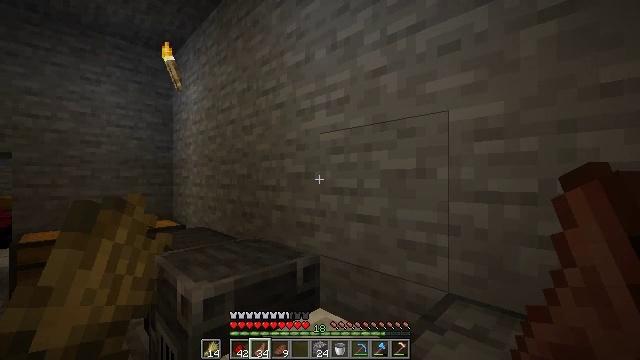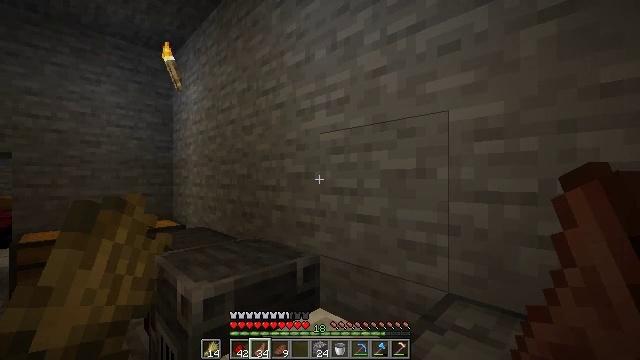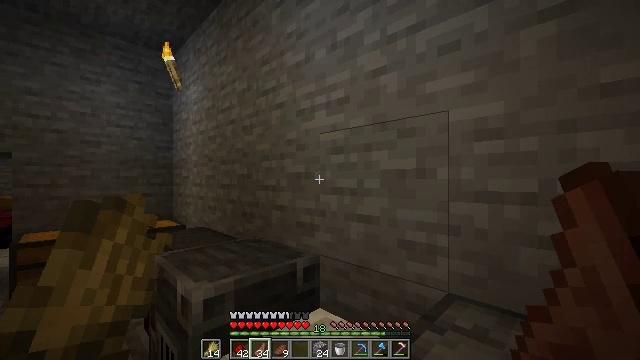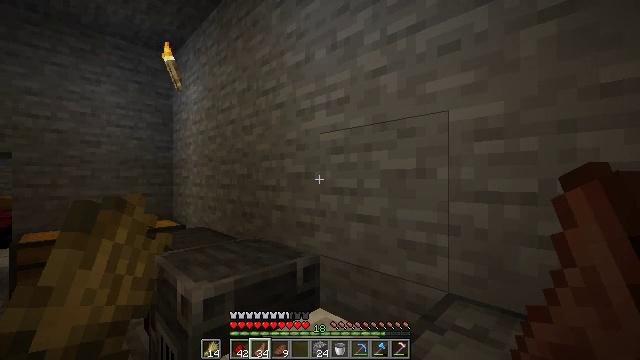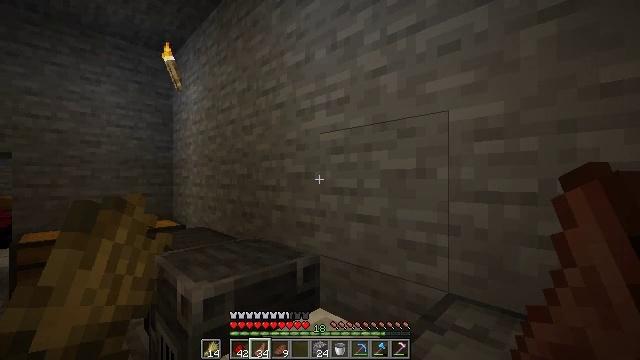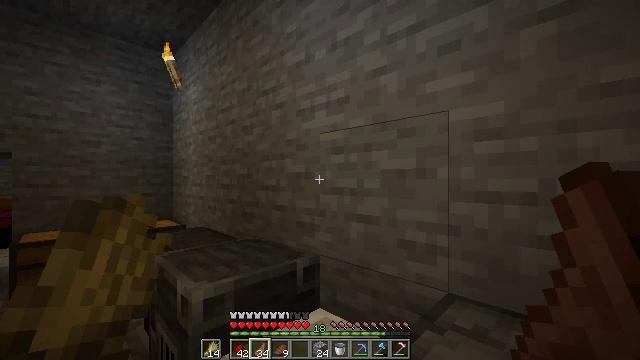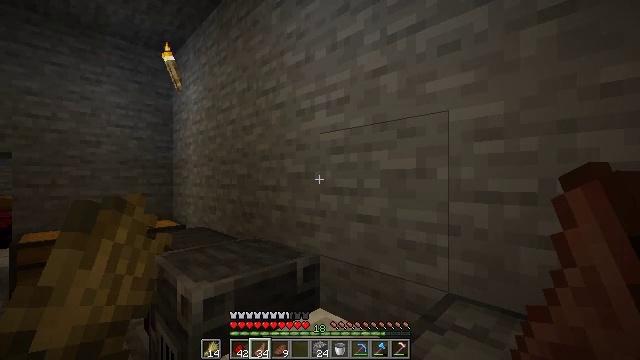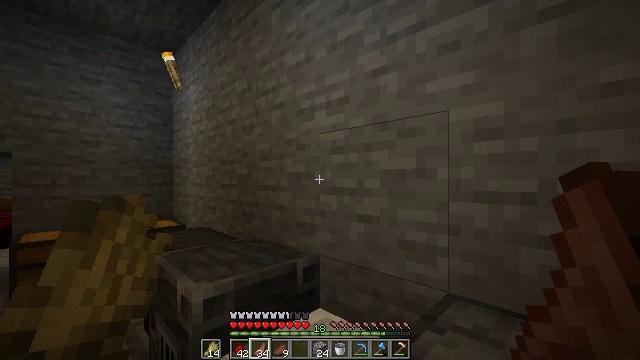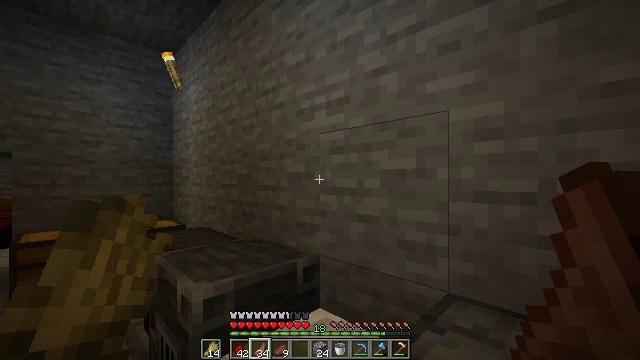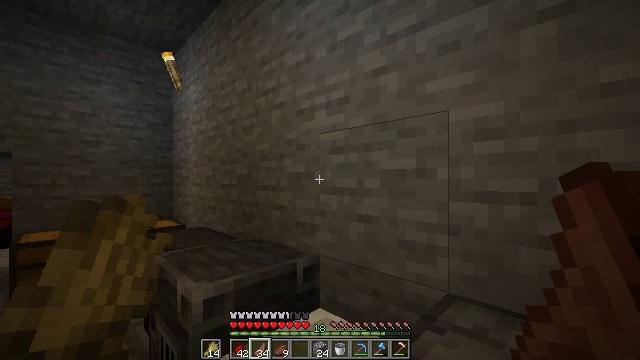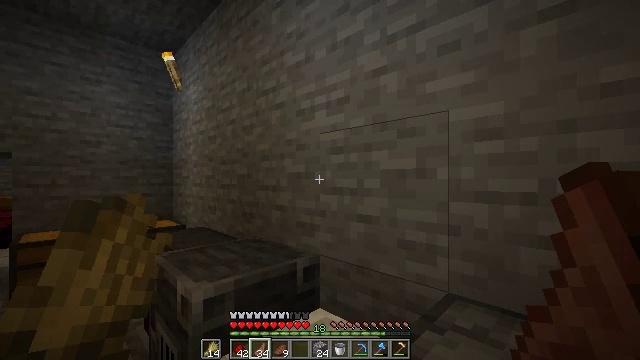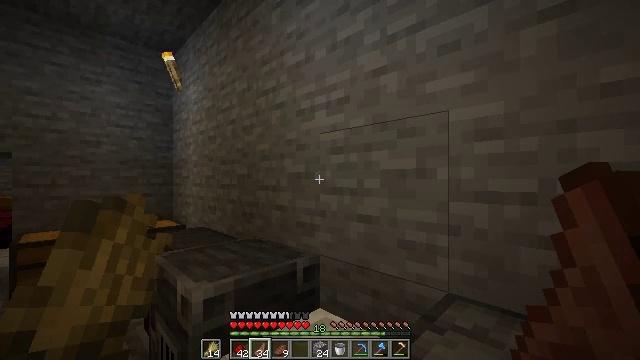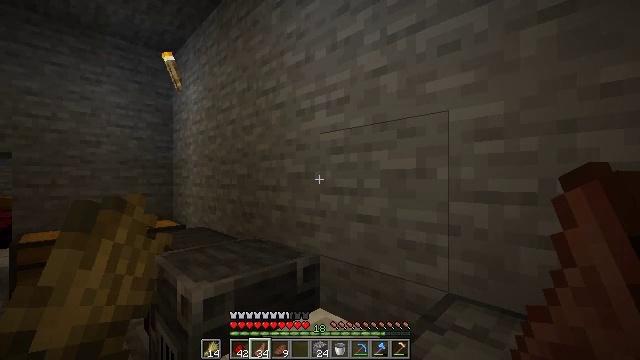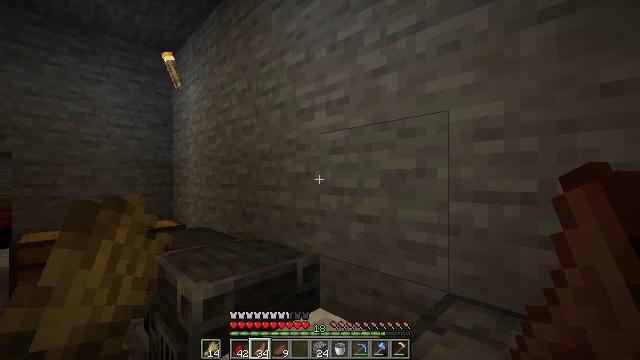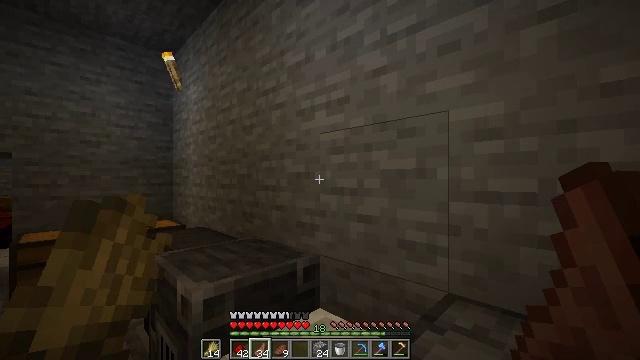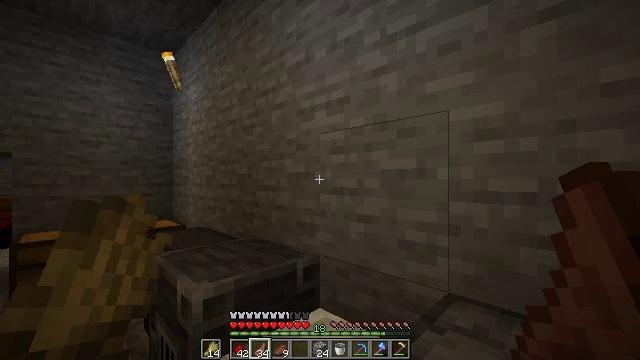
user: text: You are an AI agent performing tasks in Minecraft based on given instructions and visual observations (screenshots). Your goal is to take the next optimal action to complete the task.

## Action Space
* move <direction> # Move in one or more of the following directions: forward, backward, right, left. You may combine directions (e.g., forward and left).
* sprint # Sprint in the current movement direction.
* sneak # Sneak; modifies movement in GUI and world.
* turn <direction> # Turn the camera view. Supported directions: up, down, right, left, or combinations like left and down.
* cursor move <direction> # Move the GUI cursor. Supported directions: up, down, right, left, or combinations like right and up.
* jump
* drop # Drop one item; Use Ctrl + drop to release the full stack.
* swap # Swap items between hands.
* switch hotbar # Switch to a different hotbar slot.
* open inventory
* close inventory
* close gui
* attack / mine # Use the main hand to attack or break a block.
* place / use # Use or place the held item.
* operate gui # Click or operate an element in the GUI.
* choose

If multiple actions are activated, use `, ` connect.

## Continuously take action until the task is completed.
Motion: motion action
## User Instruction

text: Create a spruce fence by combining sticks and spruce planks.
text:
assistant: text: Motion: no_op
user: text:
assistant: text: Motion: no_op
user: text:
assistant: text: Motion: no_op
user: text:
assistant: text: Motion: no_op
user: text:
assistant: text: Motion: no_op
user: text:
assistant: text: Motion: no_op
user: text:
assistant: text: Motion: no_op
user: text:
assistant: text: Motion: no_op
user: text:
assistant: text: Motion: no_op
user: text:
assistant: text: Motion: no_op
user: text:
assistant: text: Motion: no_op
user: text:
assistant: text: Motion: no_op
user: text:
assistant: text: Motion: no_op
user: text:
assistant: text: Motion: no_op
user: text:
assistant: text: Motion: no_op
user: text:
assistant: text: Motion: no_op
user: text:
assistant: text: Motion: no_op
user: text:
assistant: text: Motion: no_op
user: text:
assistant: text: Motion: no_op
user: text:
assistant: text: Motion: no_op
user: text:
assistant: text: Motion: no_op
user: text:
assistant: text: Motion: no_op
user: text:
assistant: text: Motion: no_op
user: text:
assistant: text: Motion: no_op
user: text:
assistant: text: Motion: no_op
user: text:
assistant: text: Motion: no_op
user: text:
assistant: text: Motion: no_op
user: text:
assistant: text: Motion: no_op
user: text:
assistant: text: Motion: no_op
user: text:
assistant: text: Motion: no_op